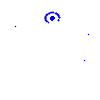
Particle: electron